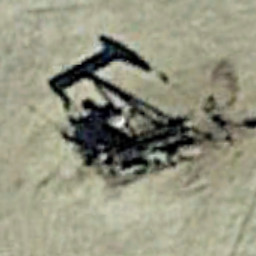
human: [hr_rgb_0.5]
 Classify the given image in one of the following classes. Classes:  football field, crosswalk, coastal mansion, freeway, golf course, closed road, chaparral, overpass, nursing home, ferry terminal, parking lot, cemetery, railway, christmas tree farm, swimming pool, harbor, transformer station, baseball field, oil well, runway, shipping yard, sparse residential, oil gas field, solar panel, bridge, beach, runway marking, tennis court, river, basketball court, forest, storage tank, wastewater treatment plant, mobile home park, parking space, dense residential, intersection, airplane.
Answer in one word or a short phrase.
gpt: oil well